Milling tool wear sample.
Tool blade image: 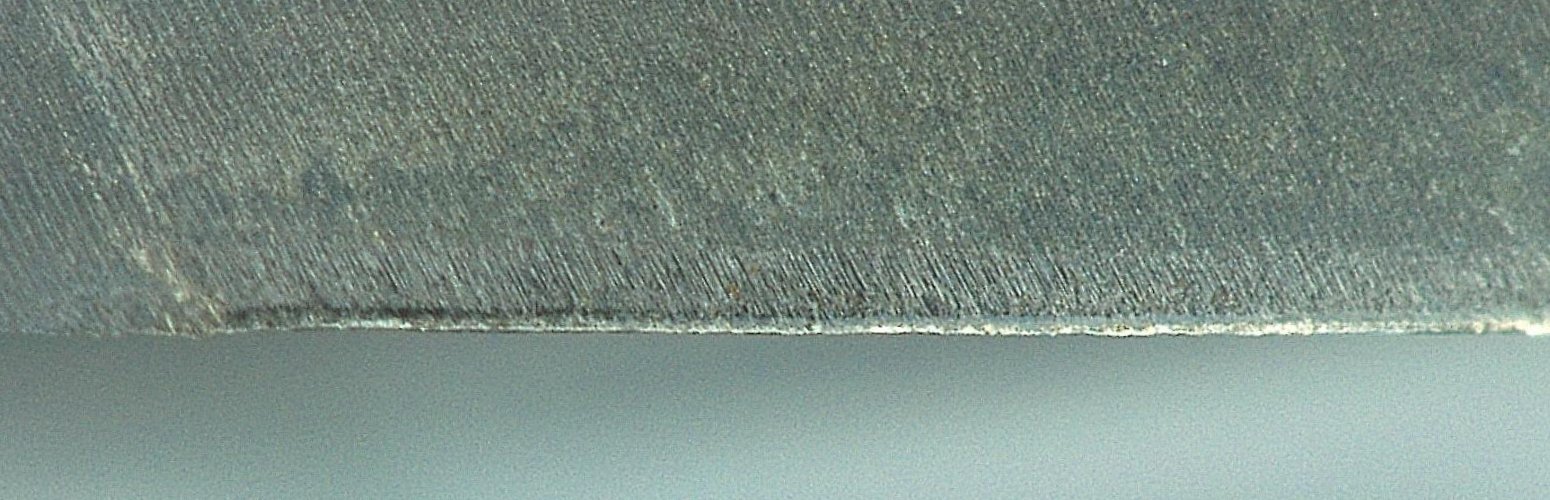
Chip image: 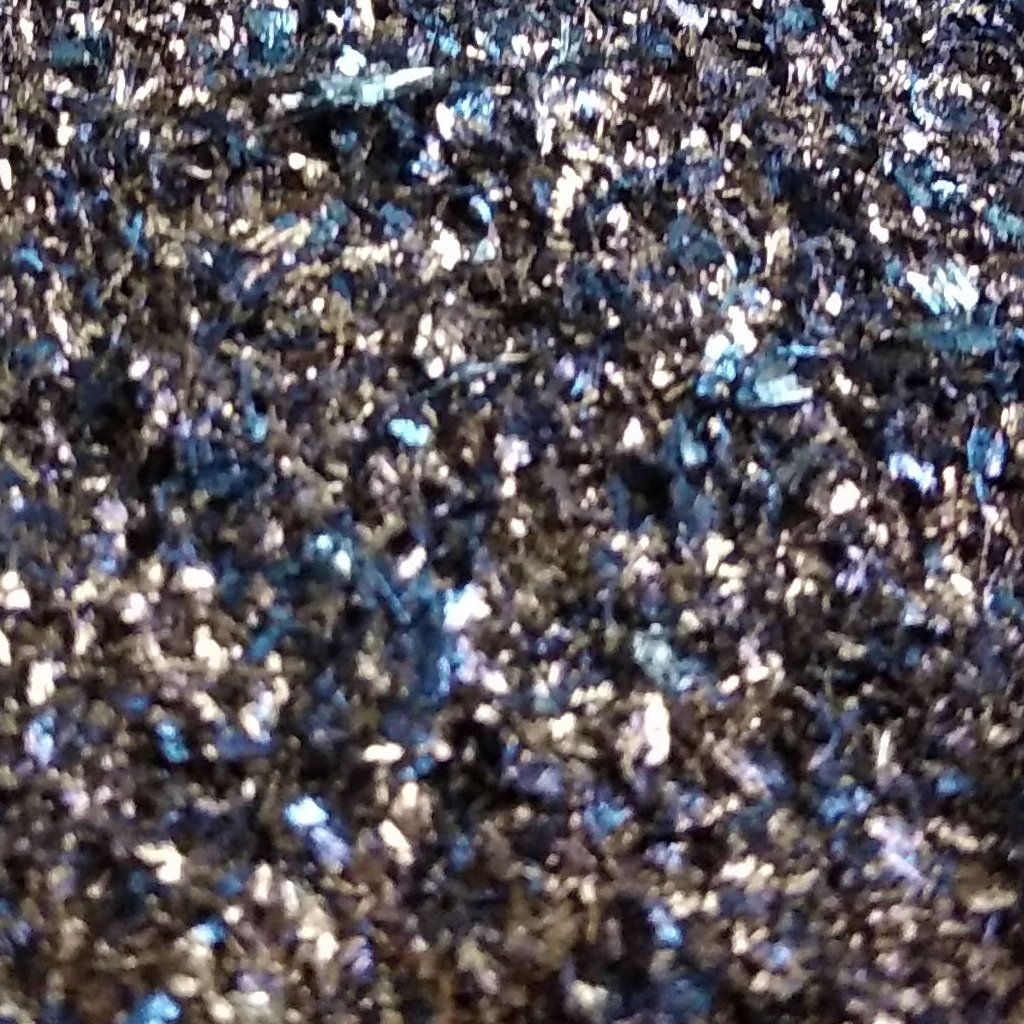
Workpiece image: 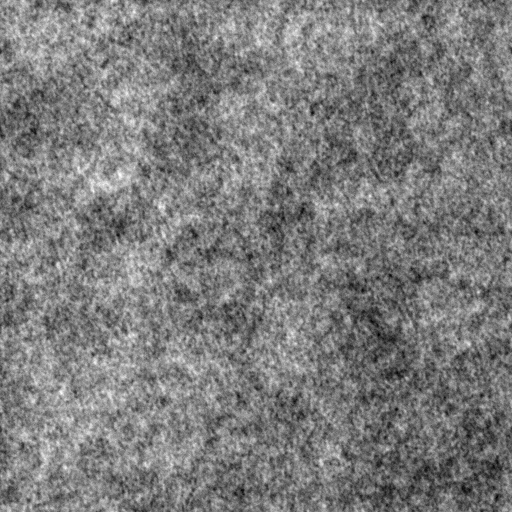
Tool wear state: dulled
Gaps: 11.47
Flank wear: 112.62
Overhang: 4.87
Force-signal Mel-spectrograms (X, Y, Z axes): 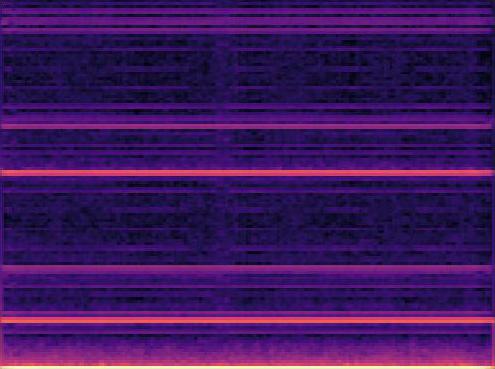 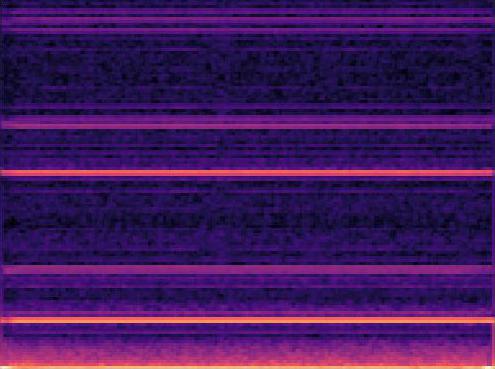 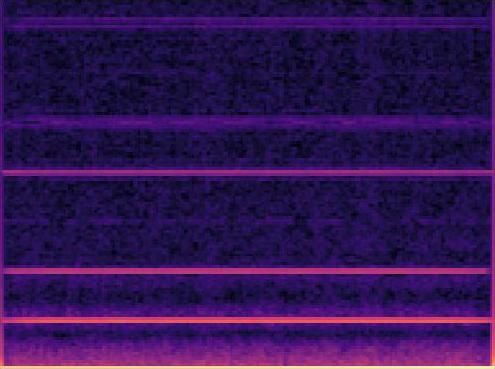
Force-signal scalograms (X, Y, Z axes): 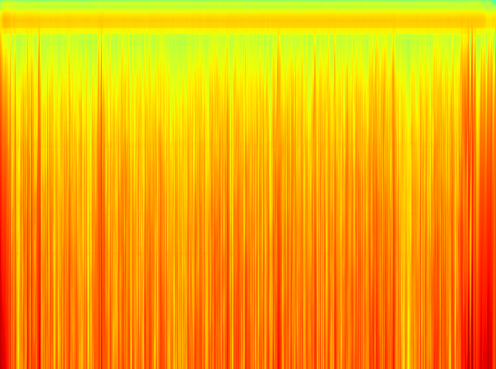 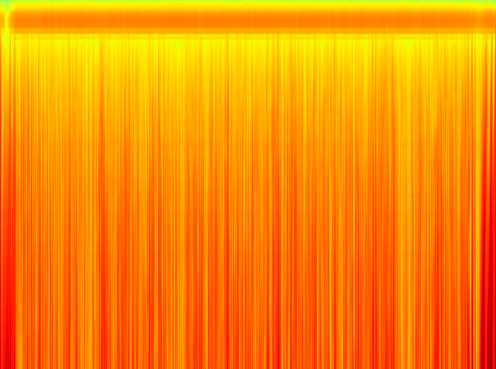 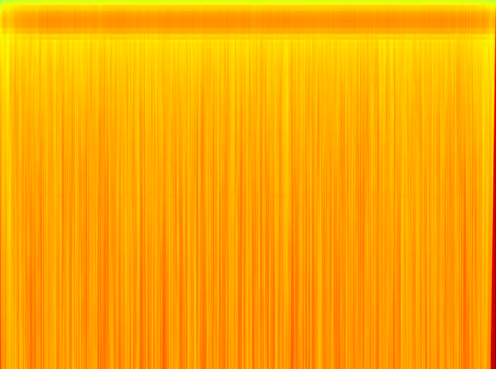
Force phase: accelerated_severe_wear